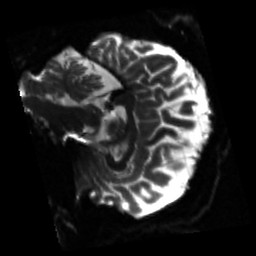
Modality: sbref
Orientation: sagittal
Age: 47
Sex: female
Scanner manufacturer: siemens
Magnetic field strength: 3 T
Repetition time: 3.23 s
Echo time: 0.0892 s